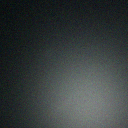
Screen state: off